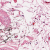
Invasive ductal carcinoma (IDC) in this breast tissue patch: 0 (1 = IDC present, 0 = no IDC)